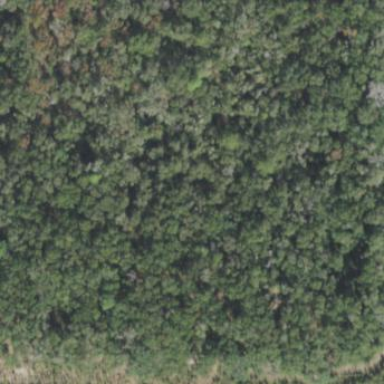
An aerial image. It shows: Mixed woodland area with various types of leaves.